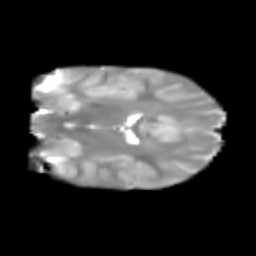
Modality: T2w
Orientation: coronal
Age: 6
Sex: male
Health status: healthy